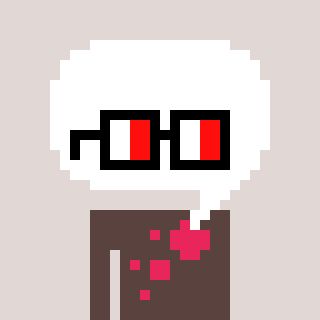
a pixel art character with square glasses with black frames and red eyes, a speech bubble-shaped head and a darkbrown-colored body on a warm background